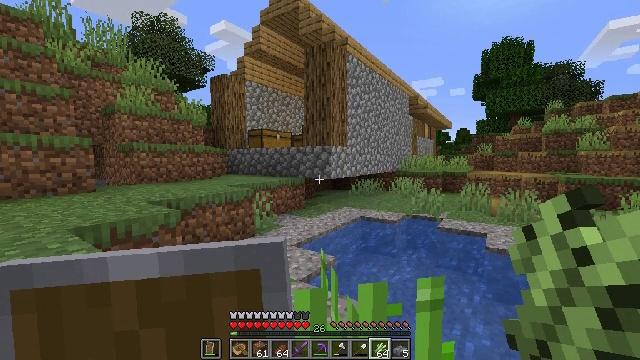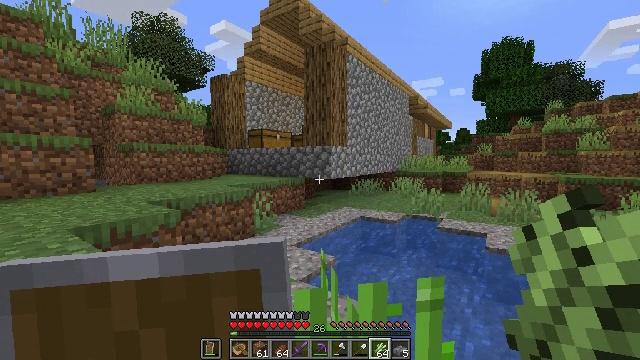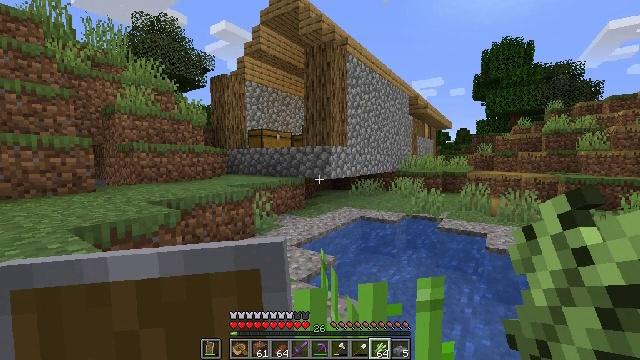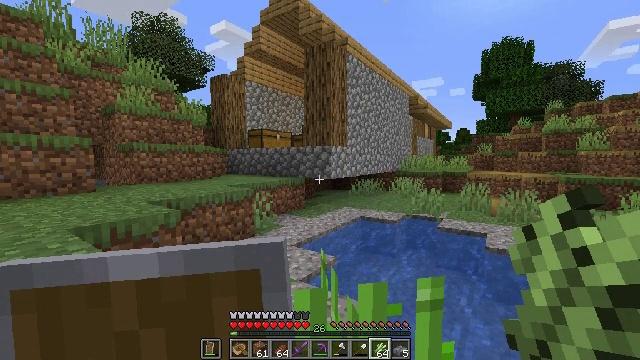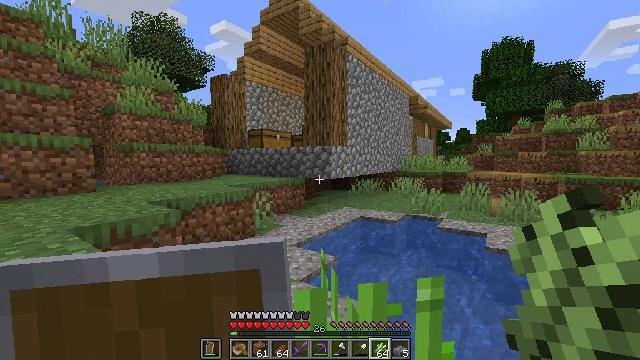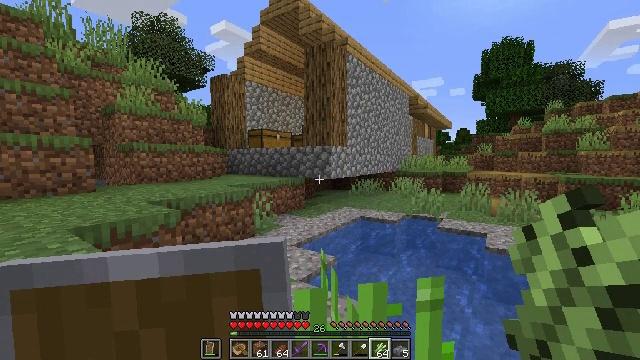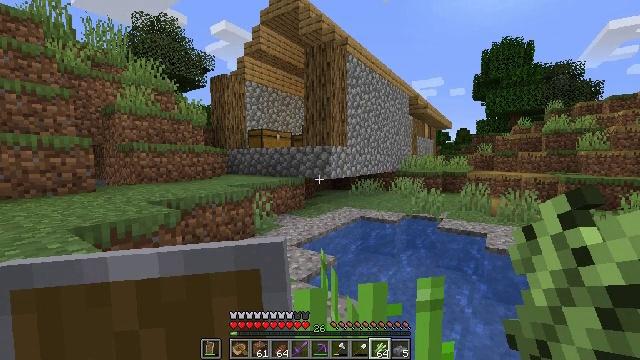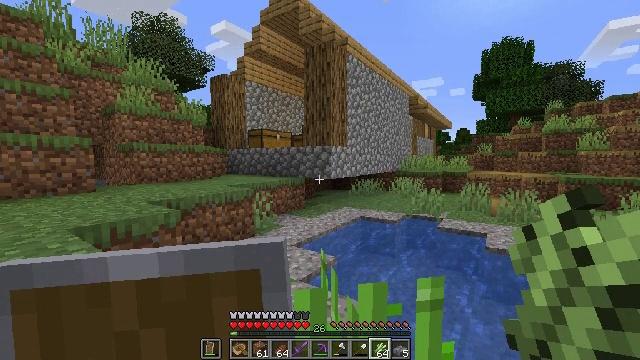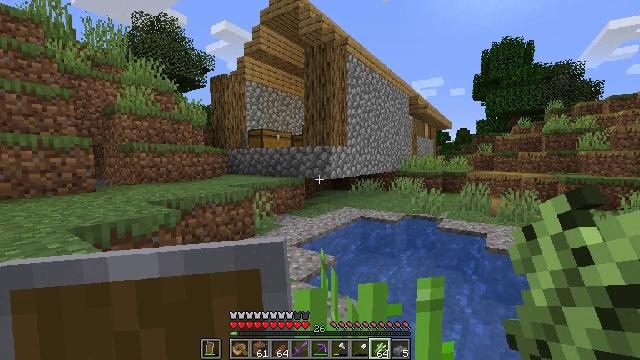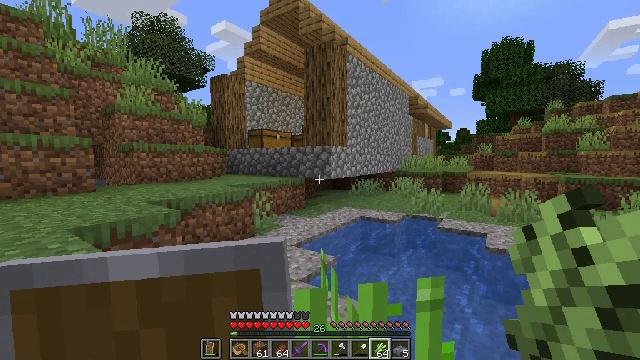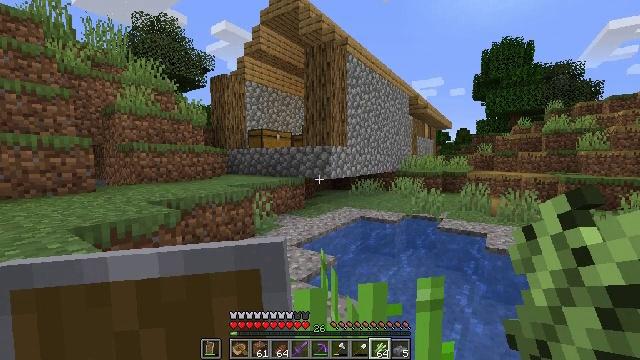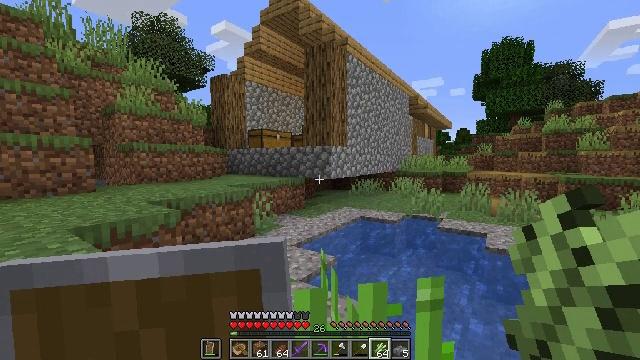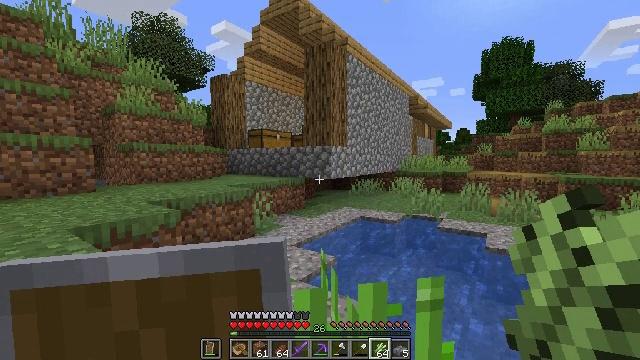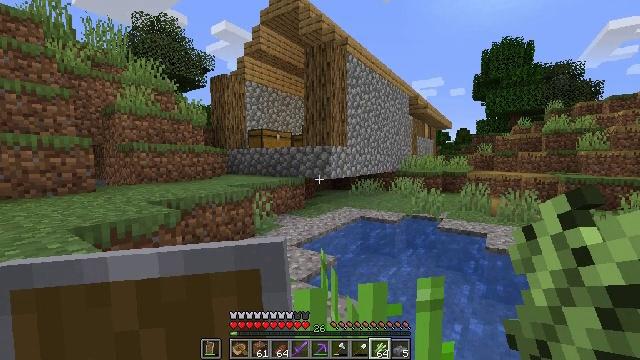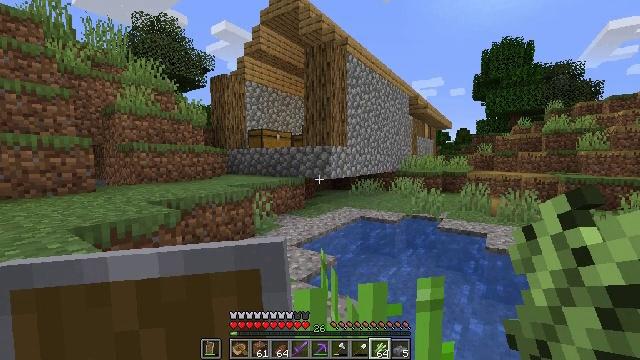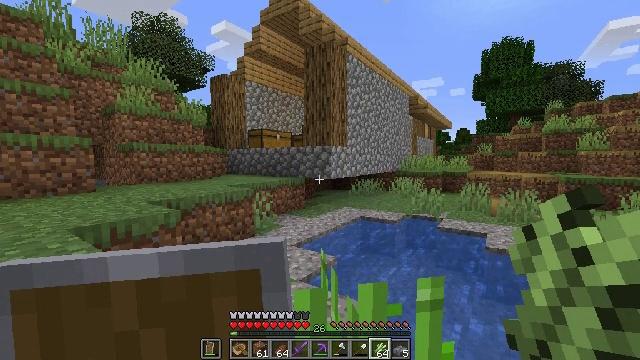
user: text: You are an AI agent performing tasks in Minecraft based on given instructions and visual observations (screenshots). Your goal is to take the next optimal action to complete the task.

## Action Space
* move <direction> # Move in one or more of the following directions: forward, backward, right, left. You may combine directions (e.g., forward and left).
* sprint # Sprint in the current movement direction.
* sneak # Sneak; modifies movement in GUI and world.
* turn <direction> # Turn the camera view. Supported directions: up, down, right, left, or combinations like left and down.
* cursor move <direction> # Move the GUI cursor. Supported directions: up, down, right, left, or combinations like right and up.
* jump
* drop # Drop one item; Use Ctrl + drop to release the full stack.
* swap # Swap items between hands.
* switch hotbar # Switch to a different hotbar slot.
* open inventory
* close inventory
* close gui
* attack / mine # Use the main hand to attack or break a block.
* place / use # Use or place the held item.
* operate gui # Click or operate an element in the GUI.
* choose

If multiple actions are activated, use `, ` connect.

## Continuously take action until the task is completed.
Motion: motion action
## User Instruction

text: Remove a bamboo from the inventory.
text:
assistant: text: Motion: no_op
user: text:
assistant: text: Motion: no_op
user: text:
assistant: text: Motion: no_op
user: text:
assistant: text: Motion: no_op
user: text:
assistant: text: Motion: no_op
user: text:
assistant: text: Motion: no_op
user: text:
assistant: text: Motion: no_op
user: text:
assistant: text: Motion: no_op
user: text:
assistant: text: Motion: no_op
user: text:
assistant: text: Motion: no_op
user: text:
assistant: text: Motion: no_op
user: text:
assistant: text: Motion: no_op
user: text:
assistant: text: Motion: no_op
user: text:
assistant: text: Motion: no_op
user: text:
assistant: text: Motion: no_op
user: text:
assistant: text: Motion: no_op
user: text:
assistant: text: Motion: no_op
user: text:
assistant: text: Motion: no_op
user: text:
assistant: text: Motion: no_op
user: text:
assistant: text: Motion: no_op
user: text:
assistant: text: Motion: no_op
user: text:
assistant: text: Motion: no_op
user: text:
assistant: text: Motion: no_op
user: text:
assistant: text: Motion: no_op
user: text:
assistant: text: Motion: no_op
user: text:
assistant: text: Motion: no_op
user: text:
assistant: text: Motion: no_op
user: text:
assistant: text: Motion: no_op
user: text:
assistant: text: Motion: no_op
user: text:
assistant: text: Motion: no_op